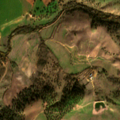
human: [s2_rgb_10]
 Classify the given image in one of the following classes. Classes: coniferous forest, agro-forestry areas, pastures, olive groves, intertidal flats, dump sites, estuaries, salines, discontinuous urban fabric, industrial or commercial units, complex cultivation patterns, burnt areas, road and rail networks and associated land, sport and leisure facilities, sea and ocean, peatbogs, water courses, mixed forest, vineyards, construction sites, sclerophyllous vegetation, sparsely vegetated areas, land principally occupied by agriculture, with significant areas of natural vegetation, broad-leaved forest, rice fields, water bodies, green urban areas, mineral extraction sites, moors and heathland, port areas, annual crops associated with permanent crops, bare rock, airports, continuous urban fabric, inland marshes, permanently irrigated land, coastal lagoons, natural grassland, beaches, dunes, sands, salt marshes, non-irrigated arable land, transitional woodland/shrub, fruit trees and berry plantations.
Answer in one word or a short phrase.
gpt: non-irrigated arable land, agro-forestry areas, transitional woodland/shrub